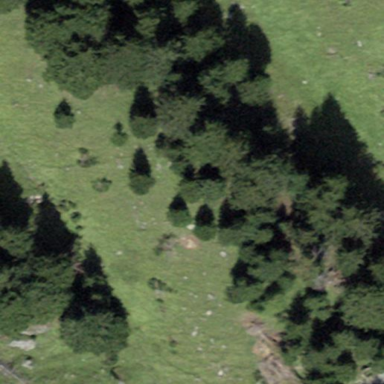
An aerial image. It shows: Forest with mixture of leaf types and cycles.